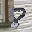
Label: 8